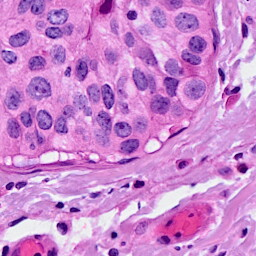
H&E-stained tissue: Breast